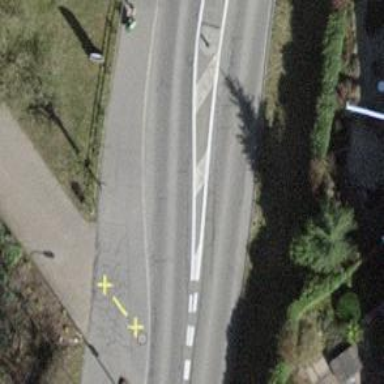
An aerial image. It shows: Tertiary road with lanes designated for cycling on both sides.